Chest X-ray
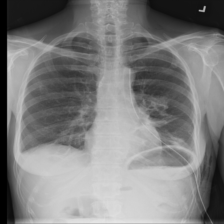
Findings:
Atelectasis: negative
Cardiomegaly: negative
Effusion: negative
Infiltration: negative
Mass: negative
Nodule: negative
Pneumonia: negative
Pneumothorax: negative
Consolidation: negative
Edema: negative
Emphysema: negative
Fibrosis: negative
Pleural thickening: negative
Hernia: negative